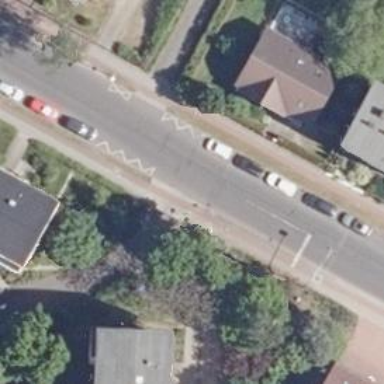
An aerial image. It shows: Asphalt road designated as living street.